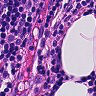
Metastatic tissue present: yes